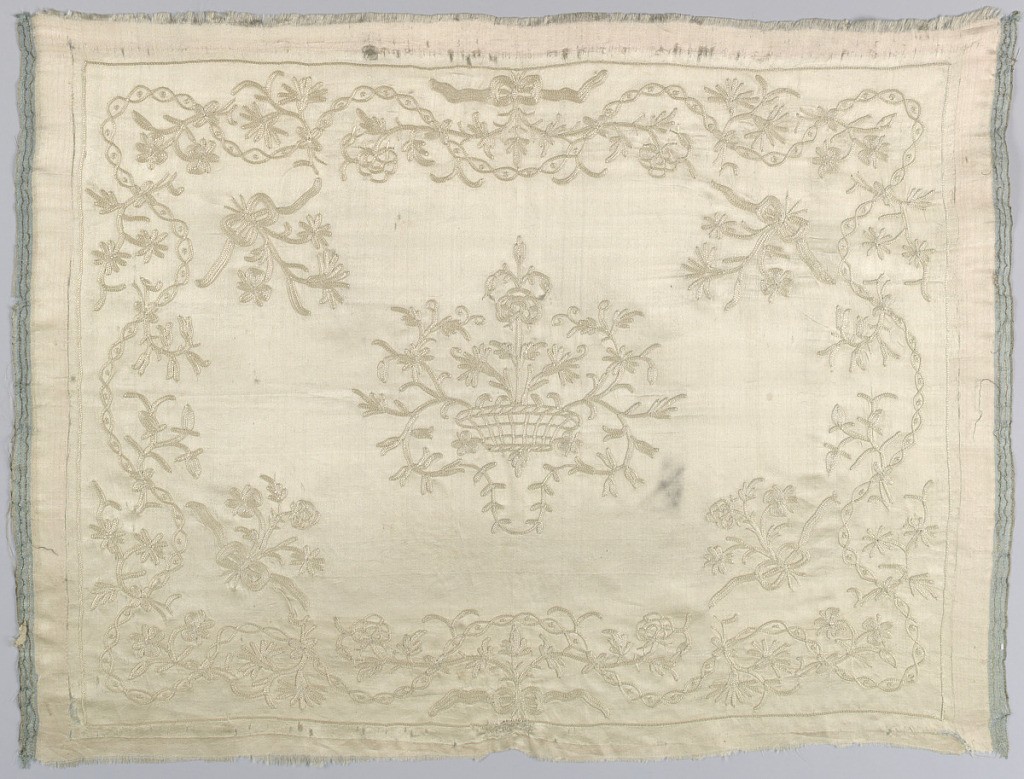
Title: Textile
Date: late 18th century
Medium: material: plain satin embroidered with silks Technique: embroidered
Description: Ivory (originally pink) satin ground. Horizontal rectangular panel. Central symmetrical basket of flowers. Border of serpentine interlacing lines enclosing dots. Floral sprays springing from serpentines. All embroidery in chain stitch-originally probably white. Both selvages present.